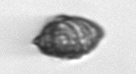
Label: Kryptoperidinium_triquetrum